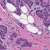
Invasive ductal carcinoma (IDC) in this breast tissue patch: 1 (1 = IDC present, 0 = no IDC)